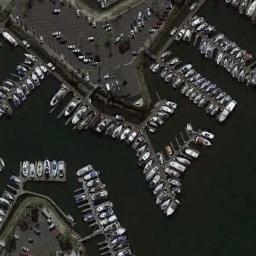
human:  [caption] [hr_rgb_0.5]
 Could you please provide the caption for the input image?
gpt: There are many ships in the harbor .

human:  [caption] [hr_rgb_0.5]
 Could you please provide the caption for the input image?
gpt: There are more ships in the middle of the harbor .

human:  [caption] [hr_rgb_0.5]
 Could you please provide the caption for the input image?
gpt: The harbor with lots of neatly docked boats is surrounded by two parking lots .

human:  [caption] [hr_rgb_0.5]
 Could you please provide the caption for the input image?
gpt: Some yachts are neatly arranged on the sea next to the harbor next to the parking lot .

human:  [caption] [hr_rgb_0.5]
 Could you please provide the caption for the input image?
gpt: There are many ships docked neatly at the harbor .